Interaction volume radius: 10 \u00c5
Interaction volume height: 15 \u00c5
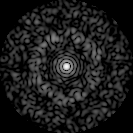
Disorder parameter: 0.8152